Question: I want to save the application state that contains some UIcomponents as shown in image.

When the user leaves the editing mode the work should save in some form so the user can edit later.
I'm not able to retrieve data from 'sharedObject'.
Instead, now I would like to use 'IExternalization'. How I use this to save user work?
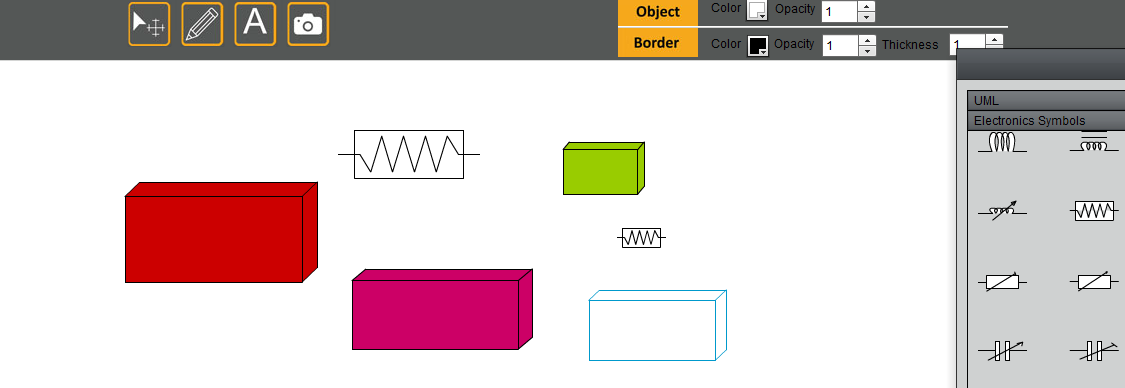
Answer: <URL> question has an example of IExternalizable usage.
You have a number of UIComponents descendants, perhaps they even share a parent. So, you take each of the classes and write that they 'implements IExternalizable', and write a coherent 'writeExternal' and 'readExternal' pair of methods, saving only the required properties (x, y, type, whatever else. Say a resistor, you save its x, y, type as enum or String, probably rotation, and that's all. When you do a 'readExternal' implementation, you read all the values in the same order you wrote them, and then reconstruct anything and everything within the object from the values you read. Anything external to the object should be restored by its parent, which will write a set of these objects (resistors, inductors, transistors etc) one by one, then will 'addChild()' them at reading. This is a complicated enough structure, but will work if done properly.
Yes, all this is able to be stored inside a SharedObject, with its natively available methods. Take care though, you will need to call a 'registerClassAlias' method for all classes involved in IExternalizable implementation.